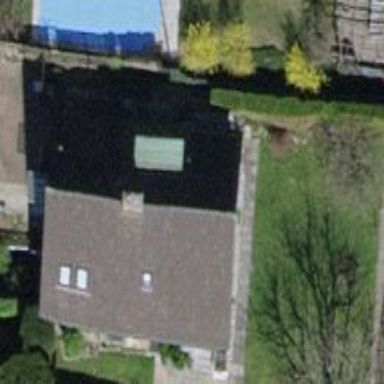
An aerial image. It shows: Detached building with tiled roof.